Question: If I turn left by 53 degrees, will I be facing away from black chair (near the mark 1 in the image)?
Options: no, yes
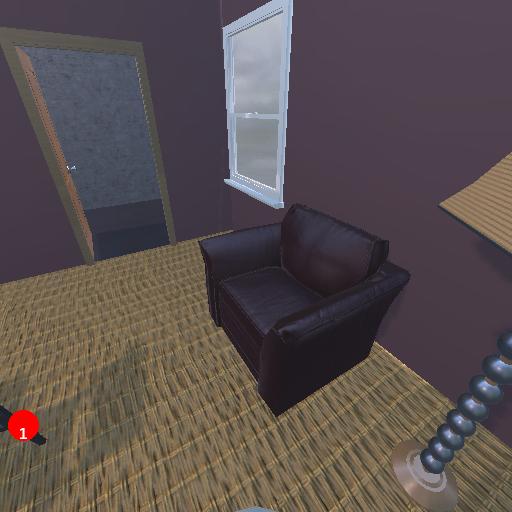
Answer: no